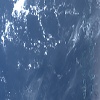
Label: water